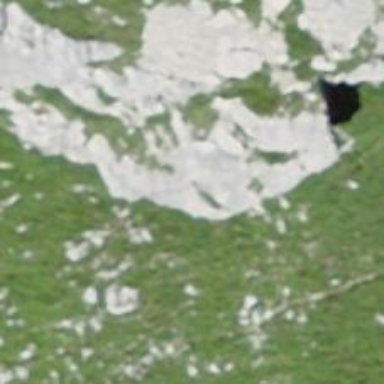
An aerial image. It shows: Cliff in nature.